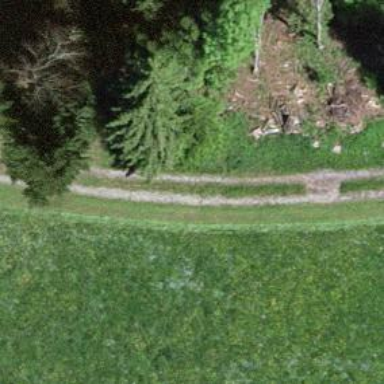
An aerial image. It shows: Gravel track with grade 4 classification.